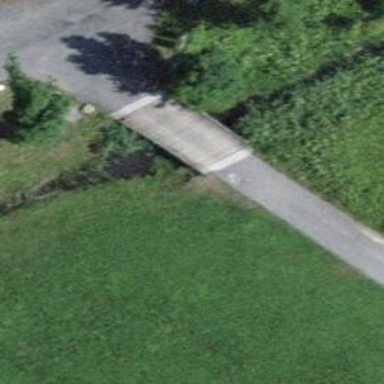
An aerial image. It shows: Track road on bridge with grade 1 tracktype.